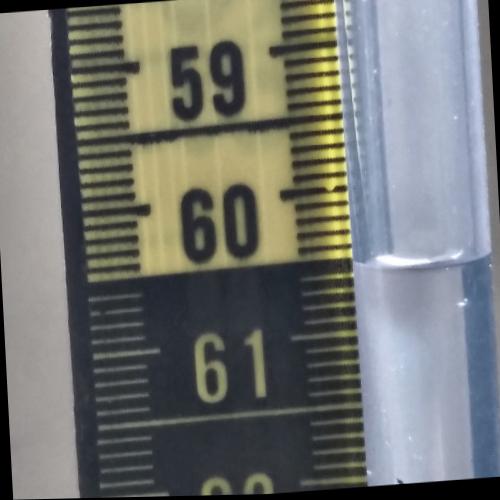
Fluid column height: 60.6 cm